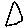
Label: triangle